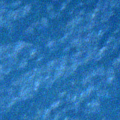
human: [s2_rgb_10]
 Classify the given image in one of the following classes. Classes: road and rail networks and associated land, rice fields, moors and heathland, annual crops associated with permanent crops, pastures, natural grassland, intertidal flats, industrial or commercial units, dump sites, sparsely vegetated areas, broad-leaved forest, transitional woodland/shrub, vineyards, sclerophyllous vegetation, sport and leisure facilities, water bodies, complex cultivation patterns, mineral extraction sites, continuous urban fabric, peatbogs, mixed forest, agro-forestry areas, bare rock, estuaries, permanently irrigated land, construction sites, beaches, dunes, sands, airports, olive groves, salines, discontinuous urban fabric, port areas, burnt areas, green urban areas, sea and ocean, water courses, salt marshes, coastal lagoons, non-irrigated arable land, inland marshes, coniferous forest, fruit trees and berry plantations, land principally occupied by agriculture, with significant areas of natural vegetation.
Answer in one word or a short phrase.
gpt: sea and ocean